Question: Is there possibility of copy ONLY difference of two files? Like in winmerge, but, I can't find this option
Just like on this screen- i want to copy only 'yellow part' . Of course I can do that manually, but in big file it's not too funny :-)
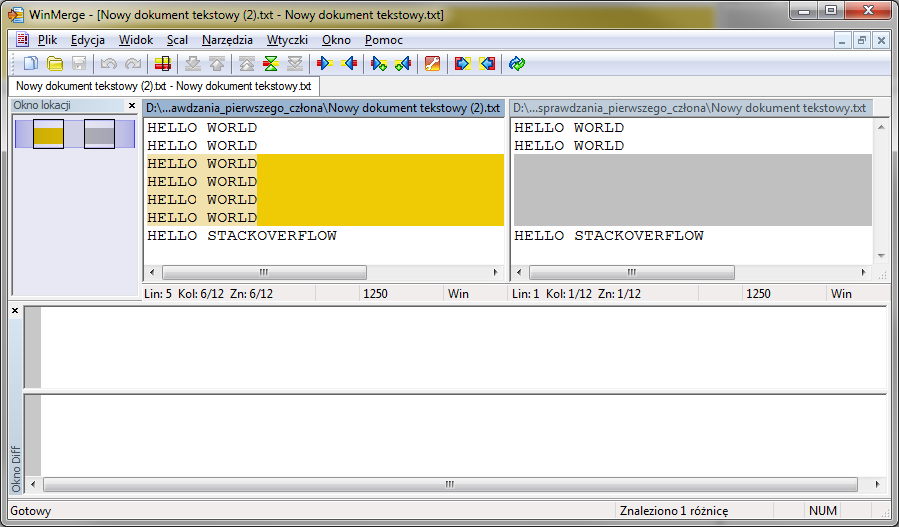
Answer: <URL> has a built-in and simple way to generate such "diff only" files, that they called "patches".
Click on "Tool", then on "Generate Patch...", and enter where you want to store the result:
<URL>
You will obtain (for your example) the file
'''
4,8c4,8
< HELLO WORLD
< HELLO WORLD
< HELLO WORLD
< HELLO WORLD
< HELLO WORLD
---
>
>
>
>
>
'''
That uses <URL> and is easy to manipulate.